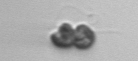
Label: Corymbellus